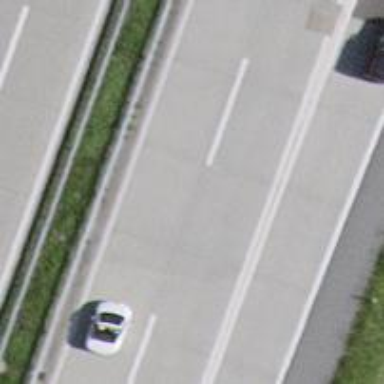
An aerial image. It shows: Asphalt motorway.